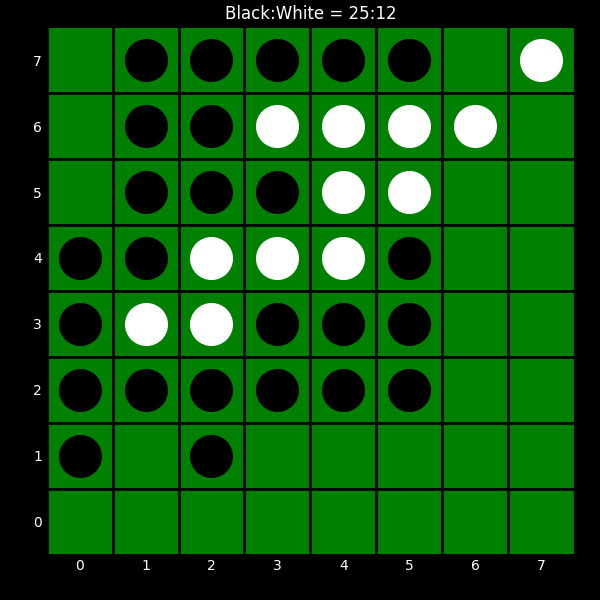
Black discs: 25
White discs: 12